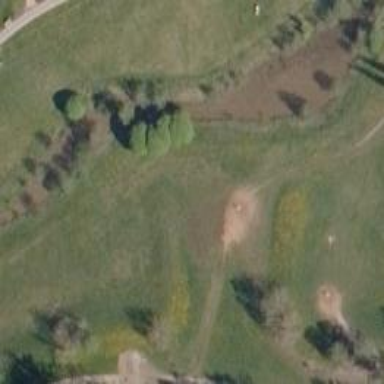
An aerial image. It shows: Hole on disc golf course.